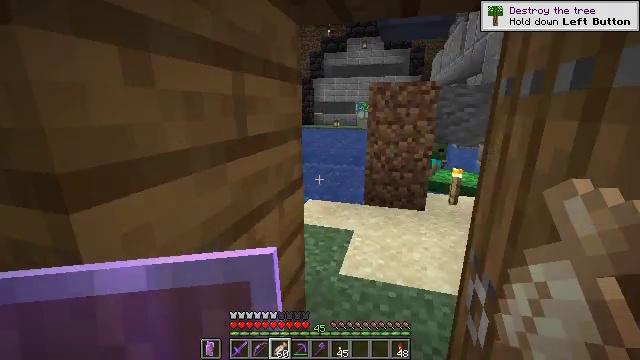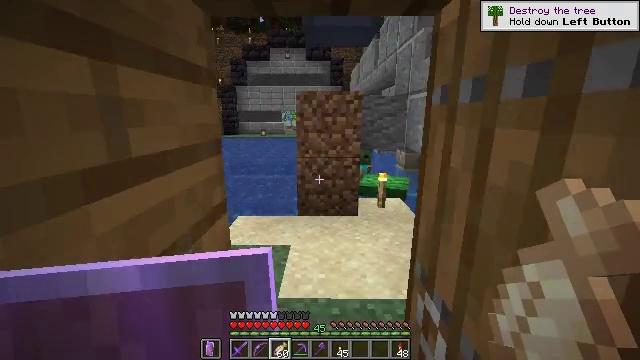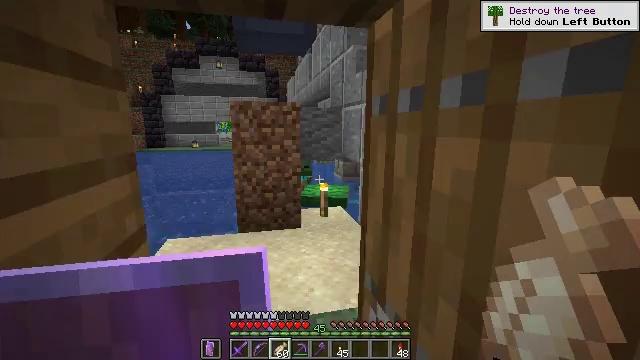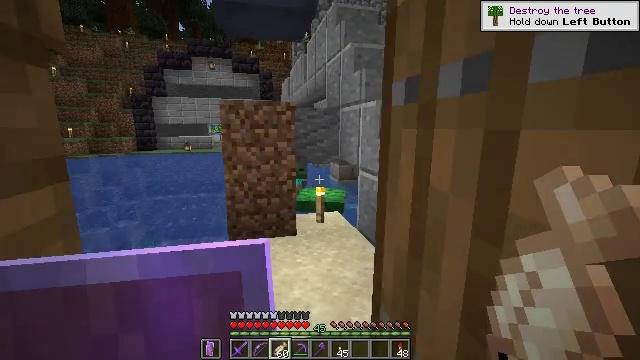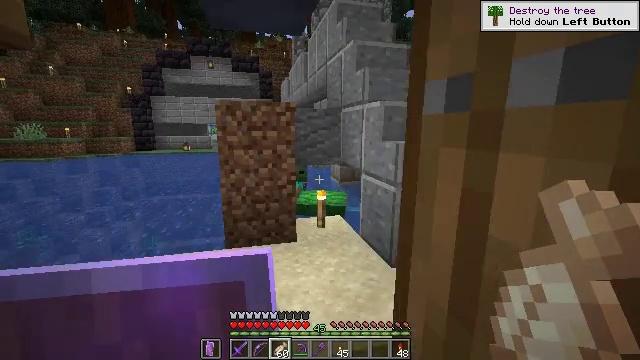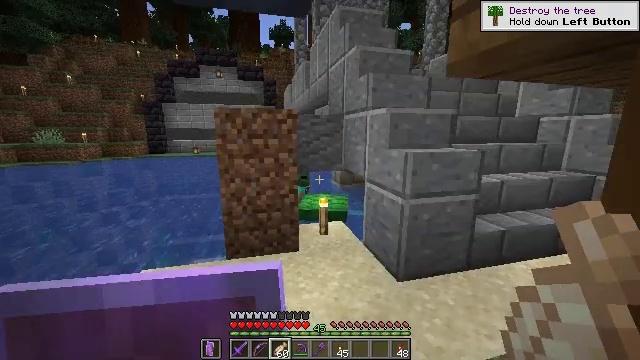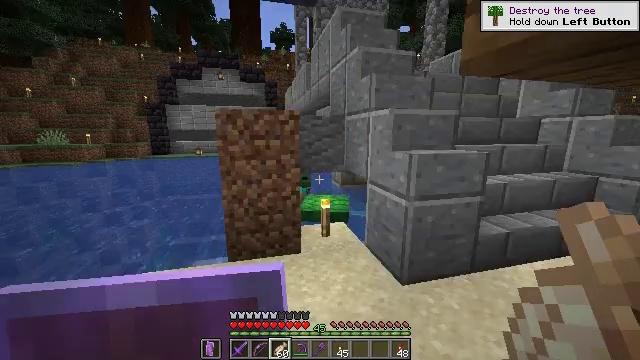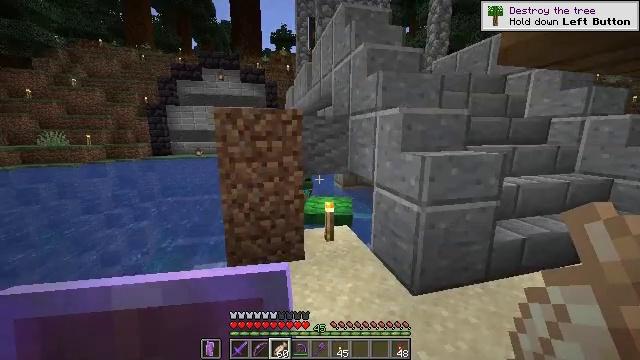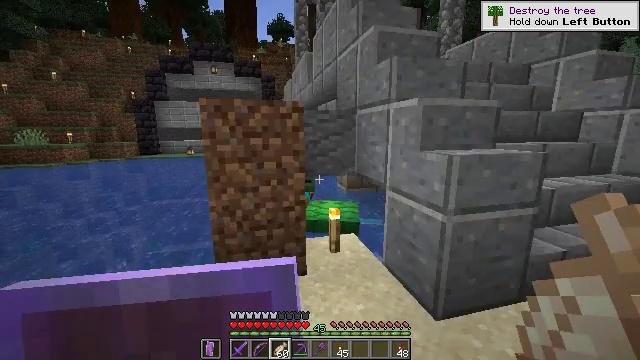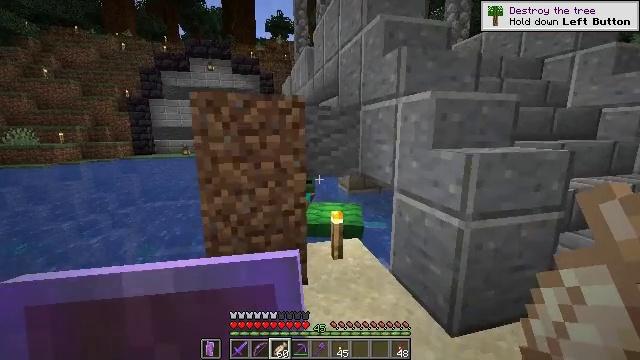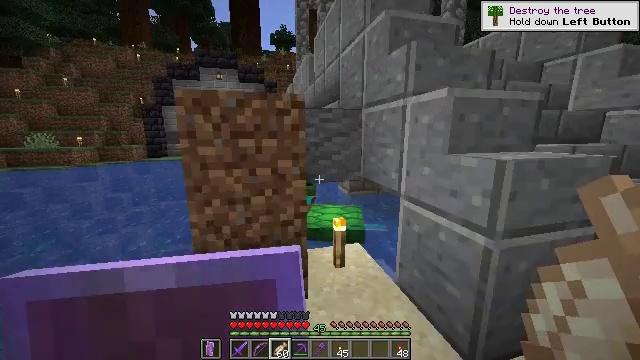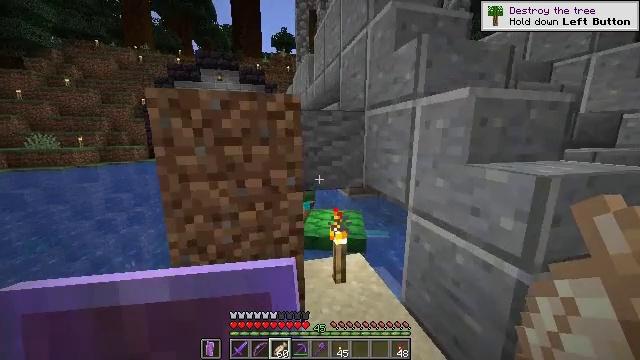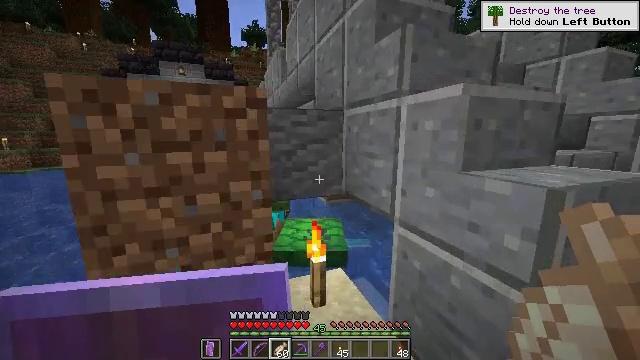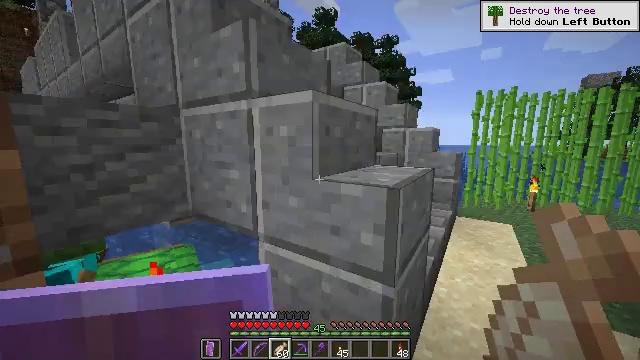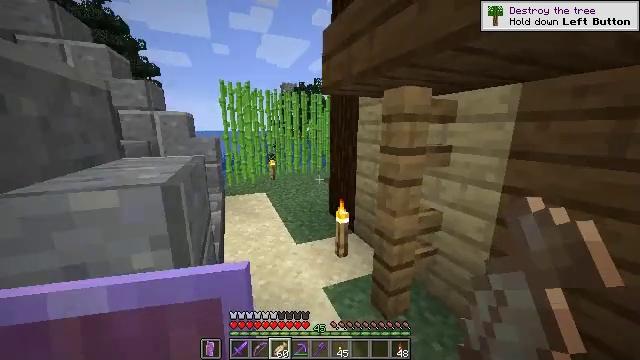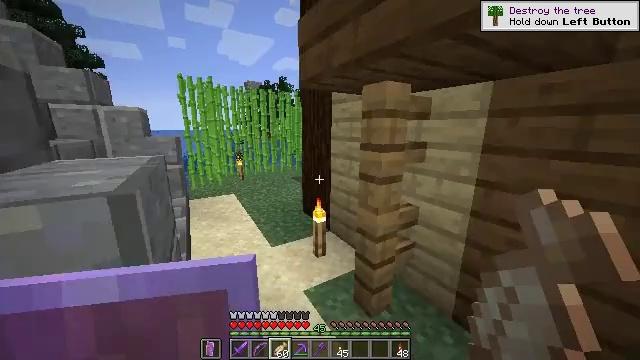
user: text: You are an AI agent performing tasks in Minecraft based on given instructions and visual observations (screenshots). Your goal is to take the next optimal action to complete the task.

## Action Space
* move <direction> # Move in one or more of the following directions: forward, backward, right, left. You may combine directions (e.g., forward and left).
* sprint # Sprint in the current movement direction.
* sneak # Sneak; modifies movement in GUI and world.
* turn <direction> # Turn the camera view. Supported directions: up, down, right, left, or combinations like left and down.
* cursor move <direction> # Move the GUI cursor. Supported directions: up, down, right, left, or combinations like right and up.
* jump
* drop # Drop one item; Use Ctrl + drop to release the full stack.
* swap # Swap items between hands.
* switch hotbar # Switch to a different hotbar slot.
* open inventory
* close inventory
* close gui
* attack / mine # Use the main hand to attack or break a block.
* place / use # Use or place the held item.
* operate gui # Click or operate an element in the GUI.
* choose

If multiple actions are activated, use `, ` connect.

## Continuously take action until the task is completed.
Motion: motion action
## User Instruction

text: Get cactus from the sandy areas.
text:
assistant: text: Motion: move forward, turn right and up
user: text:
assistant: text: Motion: move forward, turn right and up
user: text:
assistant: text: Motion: move forward, turn right
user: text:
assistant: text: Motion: move forward, sprint
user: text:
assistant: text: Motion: move forward, sprint
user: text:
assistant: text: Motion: move forward, sprint
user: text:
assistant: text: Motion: move forward, sprint
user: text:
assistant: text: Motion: move forward, sprint
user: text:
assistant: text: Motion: move forward, sprint
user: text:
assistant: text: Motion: move forward, sprint
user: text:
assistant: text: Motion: move forward, sprint
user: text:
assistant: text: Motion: move forward, sprint, turn right
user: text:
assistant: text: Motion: move forward, sprint, turn right and up
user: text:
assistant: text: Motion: move forward, sprint, turn right and down
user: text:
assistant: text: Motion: move forward, sprint, turn right
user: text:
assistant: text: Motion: move forward, sprint
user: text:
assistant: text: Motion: move forward, sprint
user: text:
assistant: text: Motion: move forward, sprint, turn left
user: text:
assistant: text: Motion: move forward, sprint, turn left
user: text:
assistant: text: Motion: move forward, sprint, turn left
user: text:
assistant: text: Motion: move forward, sprint, turn left
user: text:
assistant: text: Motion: move forward, sprint
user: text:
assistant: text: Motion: move forward, sprint
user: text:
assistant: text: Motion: move forward, sprint, turn left
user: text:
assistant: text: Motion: move forward, sprint, turn left
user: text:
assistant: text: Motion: move forward, sprint
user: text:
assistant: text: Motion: move forward, sprint
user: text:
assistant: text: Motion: move forward, sprint
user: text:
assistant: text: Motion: move forward, sprint
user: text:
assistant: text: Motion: move forward, sprint